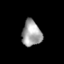
Tissue: skin
Cell type: Epithelial cells
Senescence score: 0.262
Nuclear area (px): 487
Mean DAPI intensity: 162.561